Field crop: tomato
Growth stage: 1
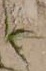
Species: cyperus